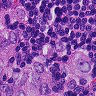
Metastatic tissue present: yes